Question: I am totally new to RequireJS so I'm still trying to find my way around it. I had a project that was working perfectly fine, then I decided to use RequireJS so I messed it up :)
With that out of the way, I have a few questions about RequireJS and how it figures out everything. I have the file hierarchy inside the scripts folder:

I have the following line inside my '_Layout.cshtml' file:
'''
<script data-main="@Url.Content("~/Scripts/bootstrap.js")" src="@Url.Content("~/Scripts/require-2.0.6.js")" type="text/javascript"></script>
'''
And here's my bootstrap.js file:
'''
require.config({
shim: {
'jQuery': {
exports: 'jQuery'
},
'Knockout': {
exports: 'ko'
},
'Sammy': {
exports: 'Sammy'
},
'MD': {
exports: 'MD'
}
},
paths: {
'jQuery': 'jquery-1.8.1.min.js',
'Knockout': 'knockout-2.1.0.js',
'Sammy': 'sammy/sammy.js',
'MD': 'metro/md.core.js',
'pubsub': 'utils/jquery.pubsub.js',
'waitHandle': 'utils/bsynchro.jquery.utils.js',
'viewModelBase': 'app/metro.core.js',
'bindingHandlers': 'app/bindingHandlers.js',
'groupingViewModel': 'app/grouping-page.js',
'pagingViewModel': 'app/paging-page.js'
}
});
require(['viewModelBase', 'bindingHandlers', 'Knockout', 'jQuery', 'waitHandle', 'MD'], function (ViewModelBase, BindingHandlers, ko, $, waitHandle, MD) {
BindingHandlers.init();
$(window).resize(function () {
waitHandle.waitForFinalEvent(function () {
MD.UI.recalculateAll();
}, 500, "WINDOW_RESIZING");
});
var viewModelBase = Object.create(ViewModelBase);
ko.applyBindings(viewModelBase);
viewModelBase.initialize();
});
require(['viewModelBase', 'bindingHandlers', 'Knockout'], function (ViewModelBase, BindingHandlers, ko) {
BindingHandlers.init();
var viewModelBase = new ViewModelBase();
ko.applyBindings(viewModelBase);
viewModelBase.initialize();
});
'''
Then I implemented my modules by using the 'define' function. An example is the pubsub module:
'''
define(['jQuery'], function ($) {
var
publish = function(eventName) {
//implementation
},
subscribe = function(eventName, fn) {
//implementation
}
return {
publish: publish,
subscribe: subscribe
}
});
'''
I've basically done the same thing to all of my javascript files. Note that the actual file containing the pubsub module is 'jquery.pubsub.js' inside the '/Scripts/utils' folder. This is also the case with other modules as well.
Ok I updated my bootstrap file now that I I understand what a shim is and why I should be using it. But it's still not working for me, although I've also declared all the paths that I think would've caused me trouble in getting them right. The thing is that it's not even going into my 'require' callback inside the bootstrap file, so I guess I still have a problem in the way I'm configuring or defining my modules?
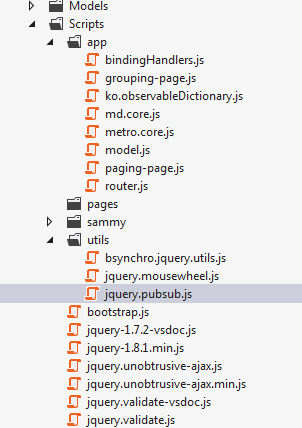
Answer: Well, for one, if you are going to use a non-amd library, say jQuery, with require and have the jQuery function passed to the callback, you need to specify a shim with exports in your require config, like so:
'''
require.config({
shim: {
jQuery: {
exports: '$'
}
},
paths: {
jQuery: 'jquery-1.8.1.min.js',
}
});
'''
Other than that I'm not sure I understand what your issue is exactly.